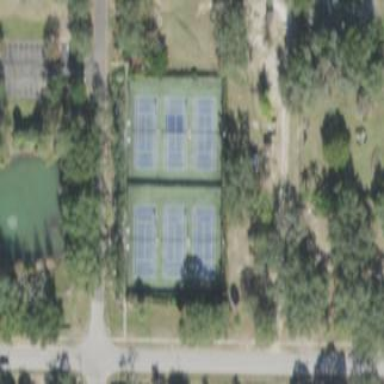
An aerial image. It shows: Tennis court in leisure pitch.